Field crop: tomato
Growth stage: 1
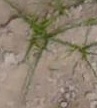
Species: cyperus